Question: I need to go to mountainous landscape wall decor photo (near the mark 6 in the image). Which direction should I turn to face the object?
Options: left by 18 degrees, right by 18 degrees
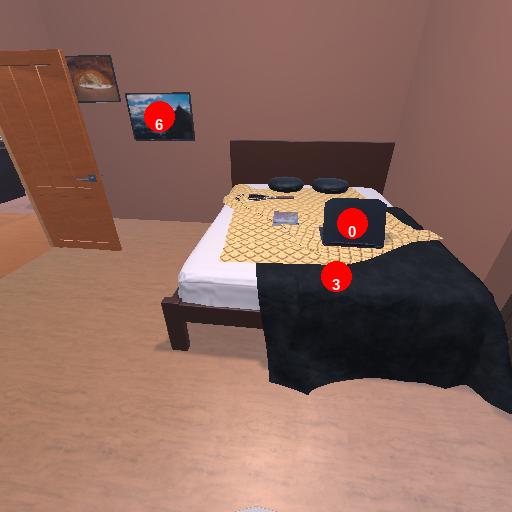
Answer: left by 18 degrees